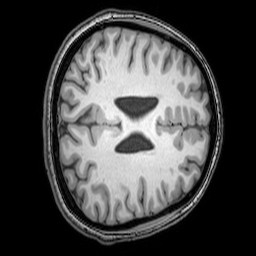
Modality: T1w
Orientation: axial
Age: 26
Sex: female
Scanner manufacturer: philips
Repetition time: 0.008144 s
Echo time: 0.00373 s